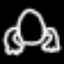
Label: frog